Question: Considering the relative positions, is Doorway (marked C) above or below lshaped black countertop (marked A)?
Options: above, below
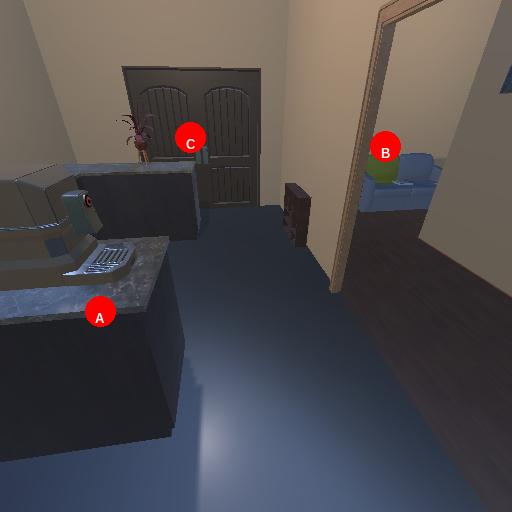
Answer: above